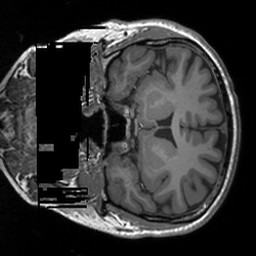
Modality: T1w
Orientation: coronal
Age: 37
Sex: male
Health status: healthy
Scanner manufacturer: siemens
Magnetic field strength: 3 T
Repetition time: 1.9 s
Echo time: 0.00252 s